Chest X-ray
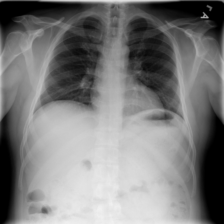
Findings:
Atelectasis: negative
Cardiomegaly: negative
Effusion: negative
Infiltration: negative
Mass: negative
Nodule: negative
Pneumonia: negative
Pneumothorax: negative
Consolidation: negative
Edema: negative
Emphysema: negative
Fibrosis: negative
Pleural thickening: negative
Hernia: negative